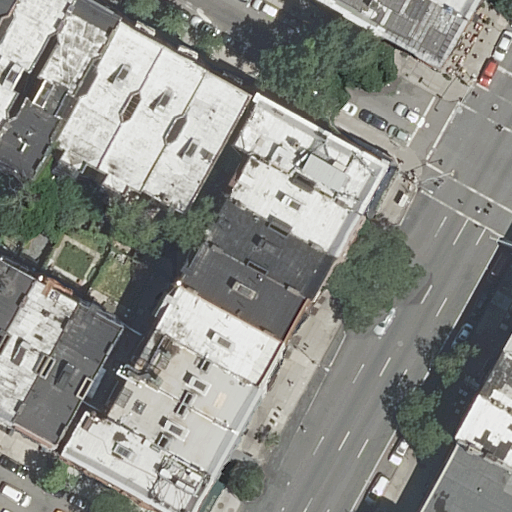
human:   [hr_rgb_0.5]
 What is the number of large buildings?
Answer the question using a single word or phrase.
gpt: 0

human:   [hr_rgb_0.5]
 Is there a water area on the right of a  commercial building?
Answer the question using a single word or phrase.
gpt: no

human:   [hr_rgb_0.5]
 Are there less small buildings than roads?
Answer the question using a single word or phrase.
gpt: no

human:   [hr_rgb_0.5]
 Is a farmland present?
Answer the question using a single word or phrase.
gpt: no

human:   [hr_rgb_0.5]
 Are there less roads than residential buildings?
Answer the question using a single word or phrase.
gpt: yes

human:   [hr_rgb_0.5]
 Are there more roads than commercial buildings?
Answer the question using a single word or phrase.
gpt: yes

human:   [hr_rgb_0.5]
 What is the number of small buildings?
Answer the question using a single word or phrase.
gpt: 5

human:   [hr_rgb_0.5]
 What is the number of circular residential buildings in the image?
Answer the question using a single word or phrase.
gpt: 0

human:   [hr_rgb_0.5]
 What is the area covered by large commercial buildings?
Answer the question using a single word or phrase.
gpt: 0m2

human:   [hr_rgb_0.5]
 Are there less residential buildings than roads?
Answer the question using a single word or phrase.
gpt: no

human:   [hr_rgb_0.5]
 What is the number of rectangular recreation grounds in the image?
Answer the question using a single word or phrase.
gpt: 0

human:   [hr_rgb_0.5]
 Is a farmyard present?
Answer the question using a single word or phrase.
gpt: no

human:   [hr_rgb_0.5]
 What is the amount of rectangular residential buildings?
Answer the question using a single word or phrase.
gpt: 19

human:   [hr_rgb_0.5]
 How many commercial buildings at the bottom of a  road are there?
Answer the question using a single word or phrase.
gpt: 0

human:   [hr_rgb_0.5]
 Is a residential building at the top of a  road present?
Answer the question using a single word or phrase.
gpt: yes

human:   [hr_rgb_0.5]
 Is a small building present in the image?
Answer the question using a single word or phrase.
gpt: yes

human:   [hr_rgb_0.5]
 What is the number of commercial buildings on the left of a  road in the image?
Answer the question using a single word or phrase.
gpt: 0

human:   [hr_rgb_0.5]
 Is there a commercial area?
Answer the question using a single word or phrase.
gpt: no

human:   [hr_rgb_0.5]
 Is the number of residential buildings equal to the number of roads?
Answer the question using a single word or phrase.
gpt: no

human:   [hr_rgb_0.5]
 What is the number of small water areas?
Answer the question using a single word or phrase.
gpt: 0

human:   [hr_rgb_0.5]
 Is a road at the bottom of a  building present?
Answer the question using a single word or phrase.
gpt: yes

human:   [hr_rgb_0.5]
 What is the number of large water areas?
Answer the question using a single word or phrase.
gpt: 0

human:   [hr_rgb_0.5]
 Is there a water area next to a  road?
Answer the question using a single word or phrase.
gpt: no

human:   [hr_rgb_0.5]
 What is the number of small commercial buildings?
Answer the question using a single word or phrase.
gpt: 0

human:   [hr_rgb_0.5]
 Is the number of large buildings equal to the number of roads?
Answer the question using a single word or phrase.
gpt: no

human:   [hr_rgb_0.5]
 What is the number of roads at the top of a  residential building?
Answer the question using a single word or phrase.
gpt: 4

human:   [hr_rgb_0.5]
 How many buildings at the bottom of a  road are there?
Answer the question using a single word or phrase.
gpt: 15

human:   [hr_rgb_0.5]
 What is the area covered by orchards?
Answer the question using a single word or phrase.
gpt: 0m2

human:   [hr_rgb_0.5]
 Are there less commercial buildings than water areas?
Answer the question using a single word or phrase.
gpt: no

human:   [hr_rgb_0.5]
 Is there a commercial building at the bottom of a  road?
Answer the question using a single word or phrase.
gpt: no

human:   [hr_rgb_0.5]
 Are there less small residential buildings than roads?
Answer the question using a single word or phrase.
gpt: no

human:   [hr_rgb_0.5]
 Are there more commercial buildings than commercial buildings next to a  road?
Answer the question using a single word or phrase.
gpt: no

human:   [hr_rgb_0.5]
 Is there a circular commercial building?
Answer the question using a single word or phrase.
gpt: no

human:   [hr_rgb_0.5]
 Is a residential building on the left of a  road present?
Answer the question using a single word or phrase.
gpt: yes

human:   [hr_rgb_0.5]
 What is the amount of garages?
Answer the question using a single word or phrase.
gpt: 0

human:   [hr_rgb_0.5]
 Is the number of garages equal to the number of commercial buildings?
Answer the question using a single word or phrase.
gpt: yes